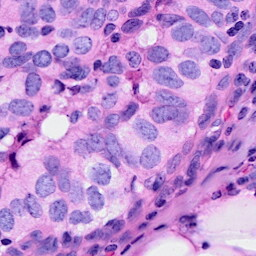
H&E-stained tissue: Breast